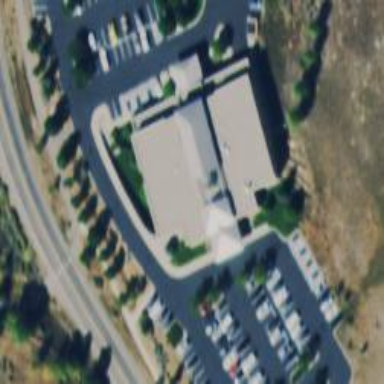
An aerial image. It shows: Healthcare clinic is depicted in the image.